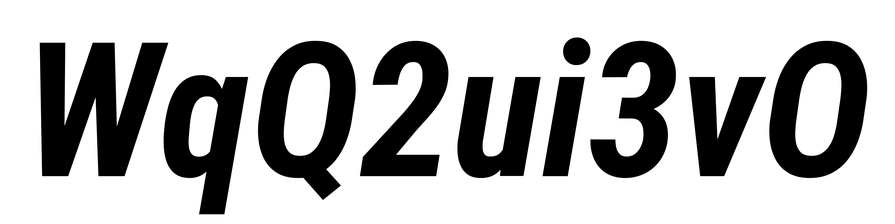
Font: Roboto-Italic_Condensed_Bold_Italic